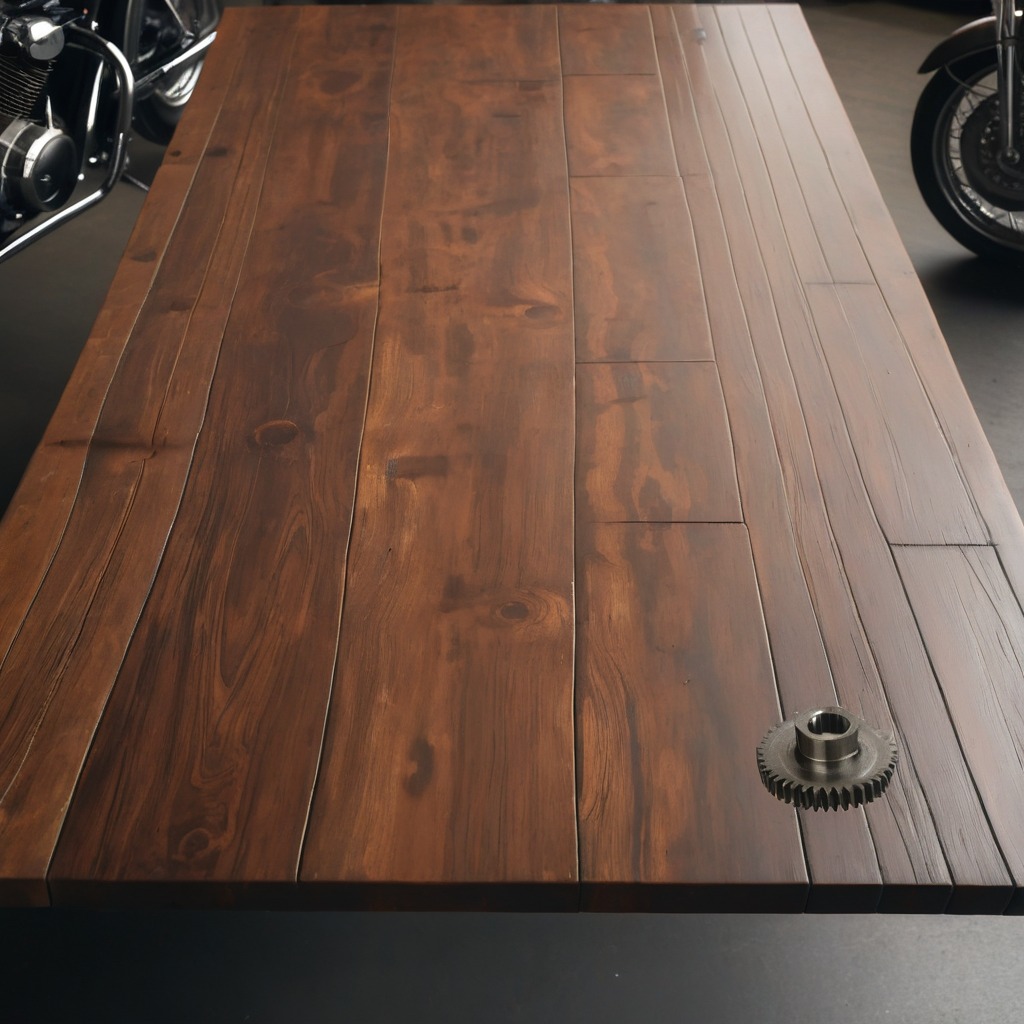
A steel gear with teeth is lying on an oil-spilled wooden table in a vintage motorcycle garage.